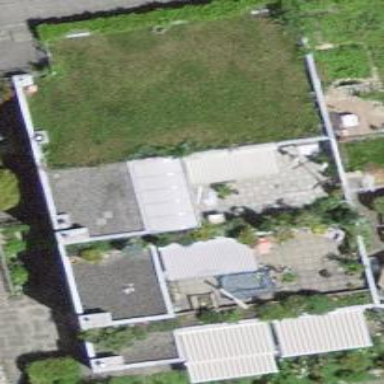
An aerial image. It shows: Terrace building.